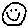
Label: smiley face